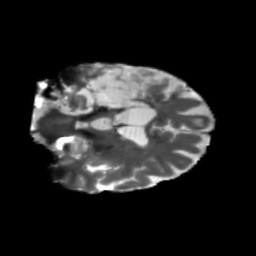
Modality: T2w
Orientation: coronal
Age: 63
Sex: female
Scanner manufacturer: siemens
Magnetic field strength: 3 T
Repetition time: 5.25 s
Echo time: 0.08 s